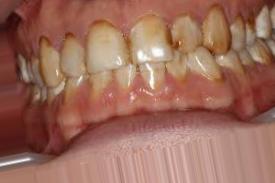
Condition: Tooth Discoloration